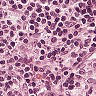
Metastatic tissue present: no